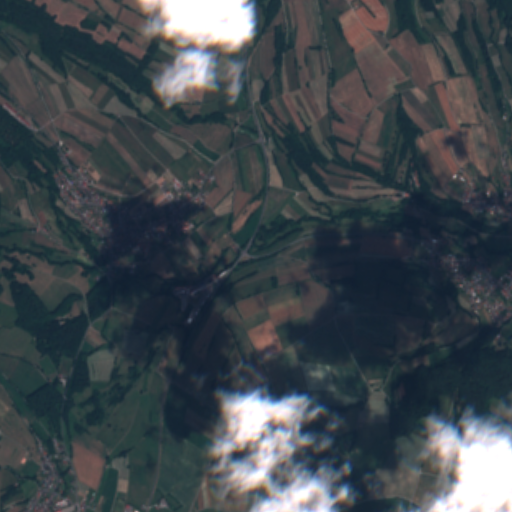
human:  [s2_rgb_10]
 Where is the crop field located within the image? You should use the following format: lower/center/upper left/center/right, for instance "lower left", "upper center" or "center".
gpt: The crop field is located in the lower right of the image.
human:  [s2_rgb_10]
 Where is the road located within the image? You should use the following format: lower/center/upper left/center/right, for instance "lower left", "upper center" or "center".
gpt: There is no road in the image.